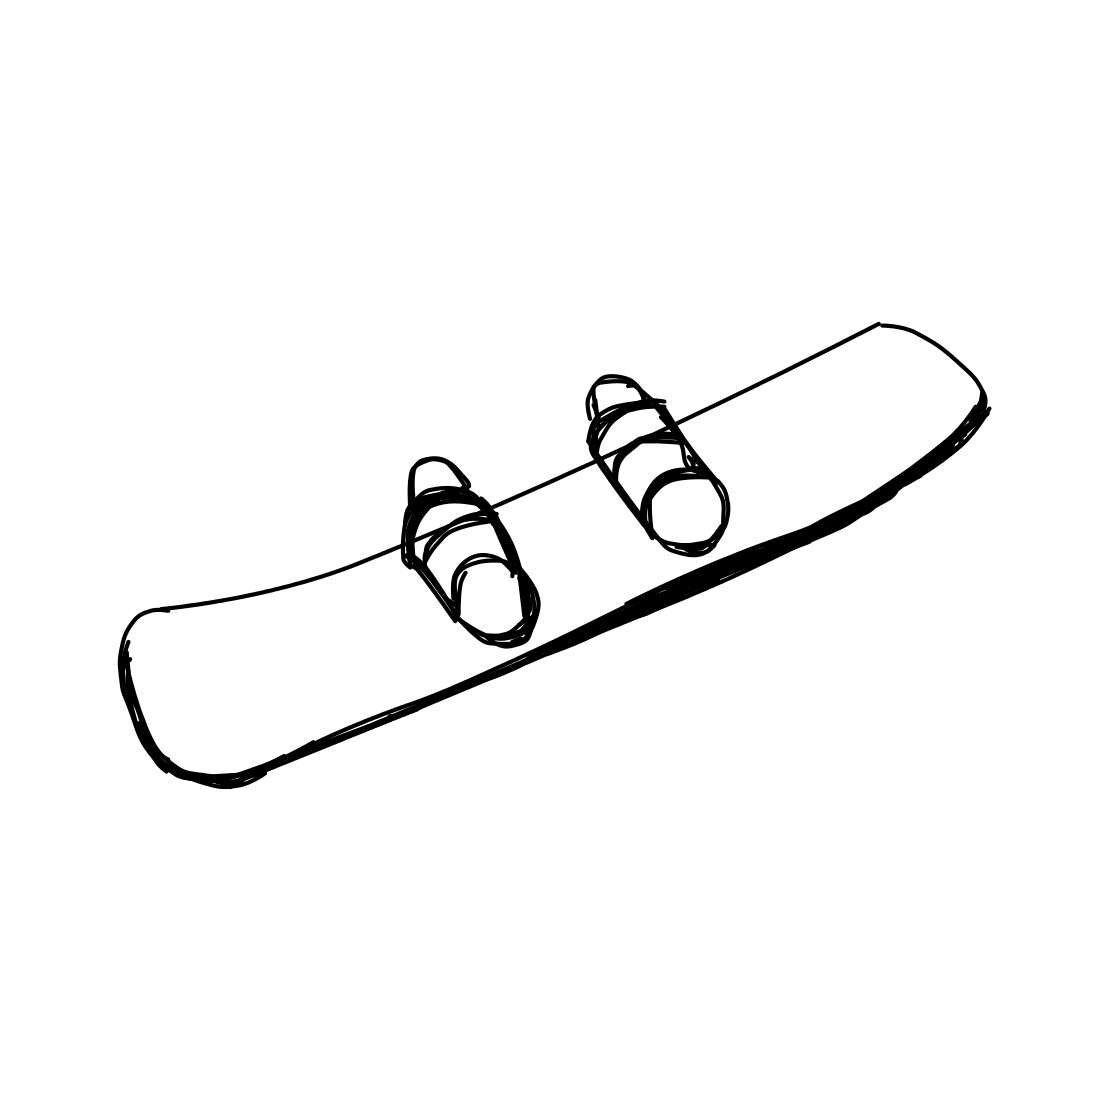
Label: snowboard